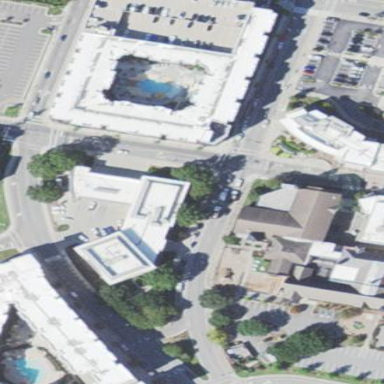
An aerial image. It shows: Public building.